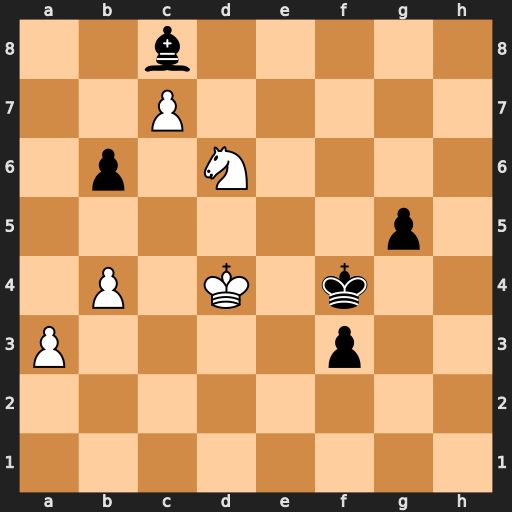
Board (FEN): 2b5/2P5/1p1N4/6p1/1P1K1k2/P4p2/8/8
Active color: w
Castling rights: -
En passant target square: -
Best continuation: Nxc8 f2 Nxb6